九年级 · 立体几何学
如图, 小明要测量河内小岛 $\mathrm{B}$ 到河边公路 $\mathrm{AD}$ 的距离, 在点 $\mathrm{A}$ 处测得 $\angle \mathrm{BAD}=37^{\circ}$, 沿 $\mathrm{AD}$ 方向前进 150 米到达点 $\mathrm{C}$, 测得 $\angle B C D=45^{\circ}$. 求小岛 $\mathrm{B}$ 到河边公路 $\mathrm{AD}$ 的距离. (参考数据: $\sin 37^{\circ} \approx 0.60$, $\left.\cos 37^{\circ} \approx 0.80, \quad \tan 37^{\circ} \approx 0.75\right)$

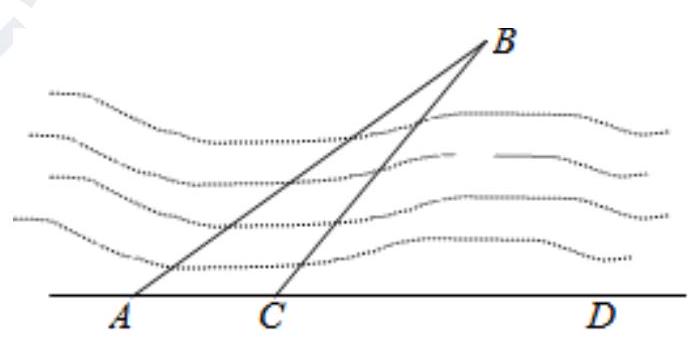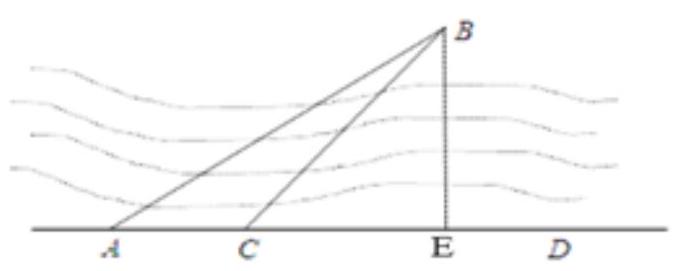
答案: 小岛 $\mathrm{B}$ 到河边公路 $\mathrm{AD}$ 的距离为 450 米.

【解析】设 $\mathrm{BE}=\mathrm{x}$ 米, 在 $\mathrm{Rt} \triangle \mathrm{ABE}$ 中利用锐角三角函数表示 $\mathrm{AE}$ 的长, 在 $\mathrm{Rt} \triangle \mathrm{CBE}$ 中再利用锐角三
角函数关系得出 $\mathrm{CE}$ 的长, 依据 $\mathrm{AC}=\mathrm{AE}-\mathrm{CE}$, 即可得出答案.

试题解析：过 $\mathrm{B}$ 作 $\mathrm{BE} \perp \mathrm{CD}$ 垂足为 $\mathrm{E}$, 设 $\mathrm{BE}=\mathrm{x}$ 米,

在 Rt $\triangle \mathrm{ABE}$ 中, $\tan \mathrm{A}=\frac{B E}{A E}, \mathrm{AE}=\frac{B E}{\tan A}=\frac{B E}{\tan 37^{\circ}}=\frac{4}{3} \mathrm{x}$,

在 Rt $\triangle \mathrm{CBE}$ 中, $\tan \angle \mathrm{BCD}=\frac{B E}{C E}, \mathrm{CE}=\frac{B E}{\tan \angle B C D}=\frac{x}{\tan 45^{\circ}}=\mathrm{x}$,

$\mathrm{AC}=\mathrm{AE}-\mathrm{CE}, \frac{4}{3} \mathrm{x}-\mathrm{x}=150 \mathrm{x}=450$

答: 小岛 $\mathrm{B}$ 到河边公路 $\mathrm{AD}$ 的距离为 450 米.